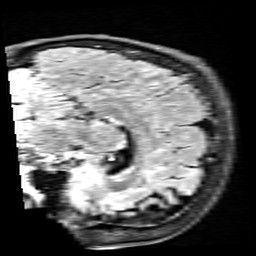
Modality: FLAIR
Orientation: sagittal
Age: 63
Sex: female
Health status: healthy
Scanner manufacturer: siemens
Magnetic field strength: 3 T
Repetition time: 9 s
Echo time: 0.088 s